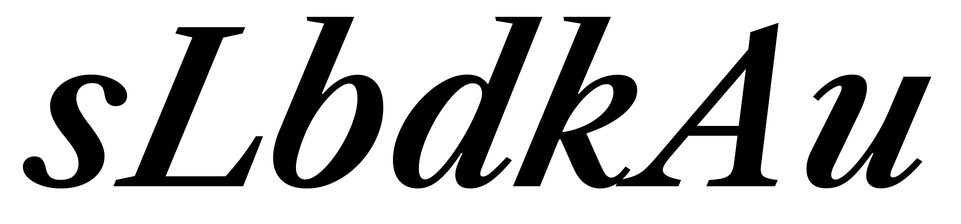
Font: LibreCaslonText-Italic_SemiBold_Italic